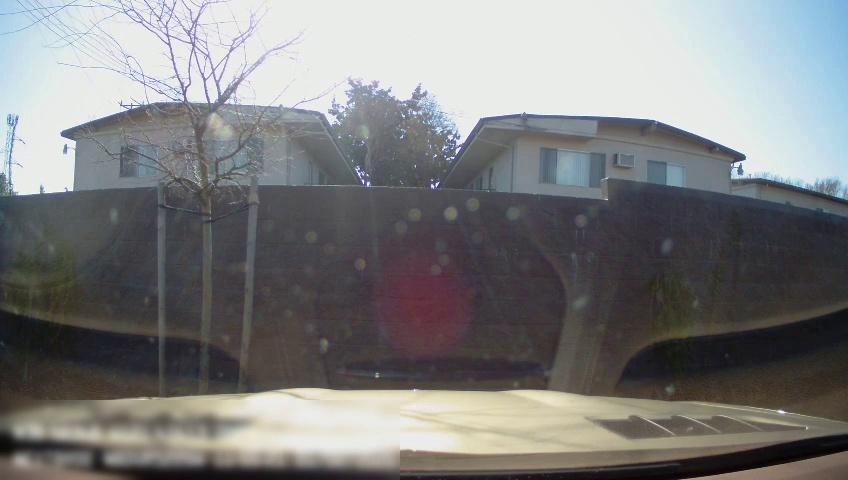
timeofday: Day
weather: Sunny